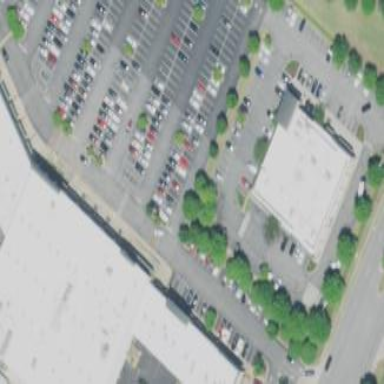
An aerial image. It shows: Supermarket building.